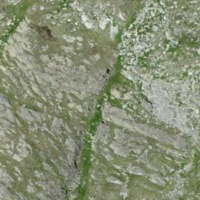
EUNIS habitat code: 31
Species observed at this site:
Montifringilla nivalis
Nucifraga caryocatactes